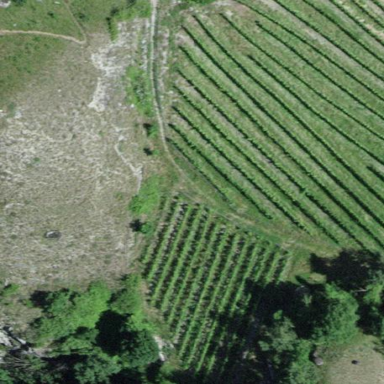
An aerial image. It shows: Vineyard producing grapes for making wine.